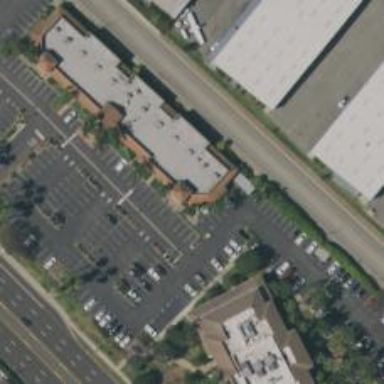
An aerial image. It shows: Veterinary facility.